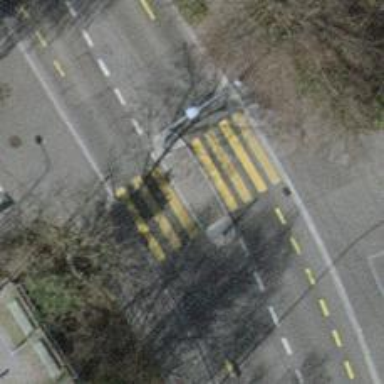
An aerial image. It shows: Secondary road with asphalt surface. It includes cycle lane with trolley wires and separate sidewalks on both sides.